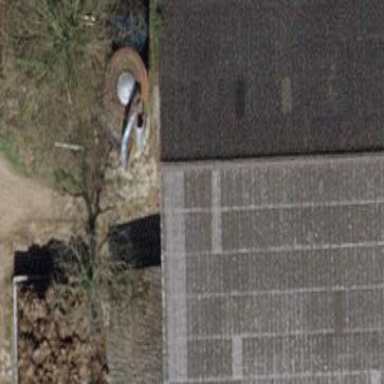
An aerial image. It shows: Gabled barn with sloped roof.